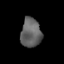
Tissue: skin
Cell type: Epithelial cells
Senescence score: 0.2377
Nuclear area (px): 582
Mean DAPI intensity: 98.806